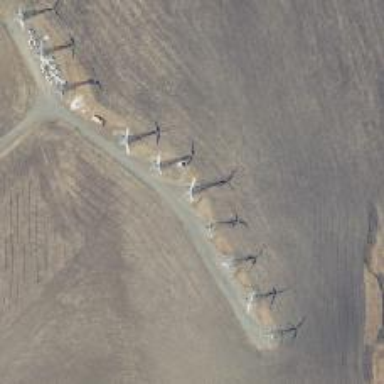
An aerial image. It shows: Wind generator.